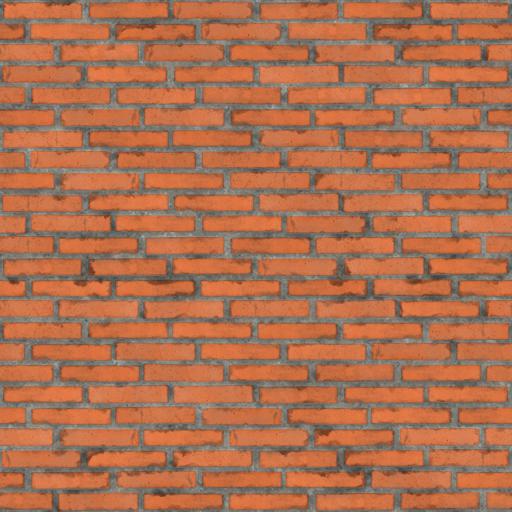
Tags: bricks orange